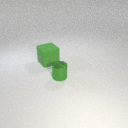
small green metal cylinder to the right of large green rubber cube